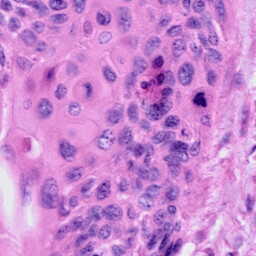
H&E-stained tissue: Cervix